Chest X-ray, PA view. Patient: 54 years old, sex F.
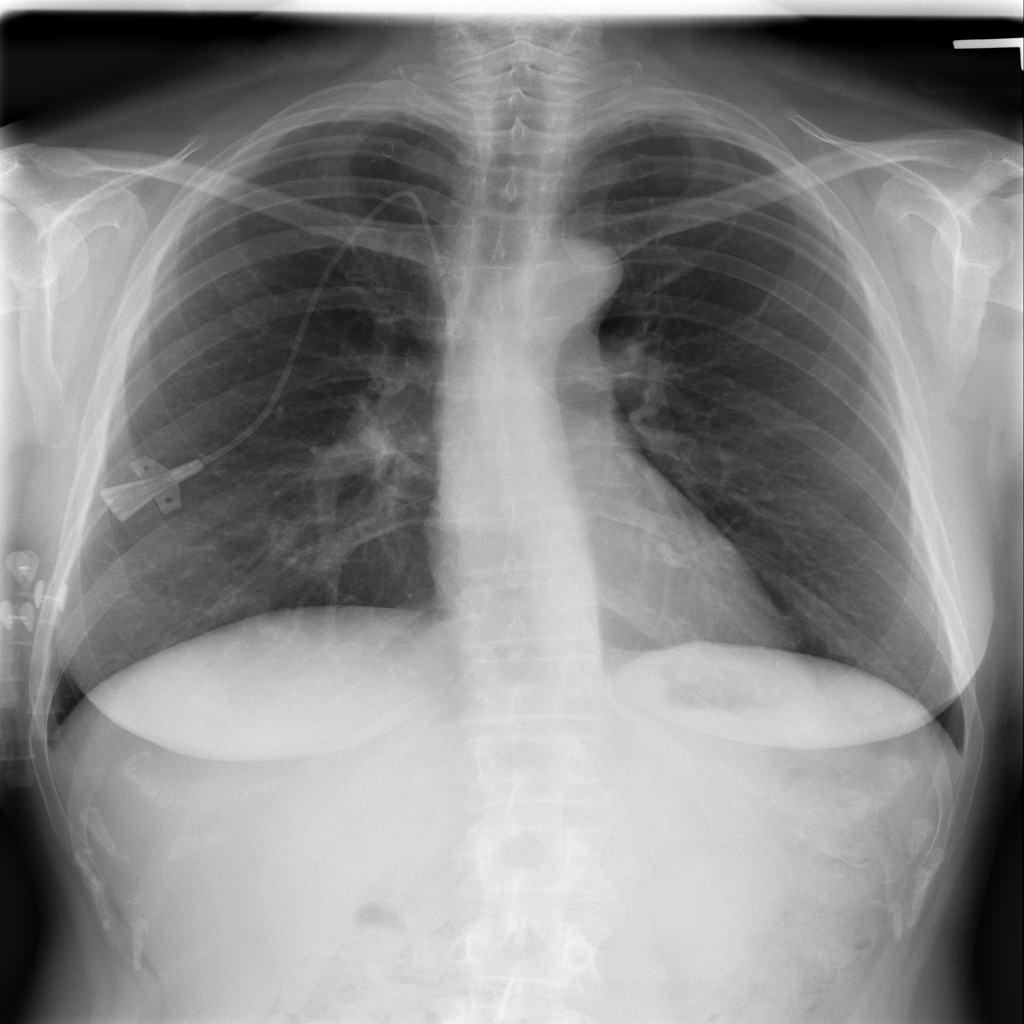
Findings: No Finding